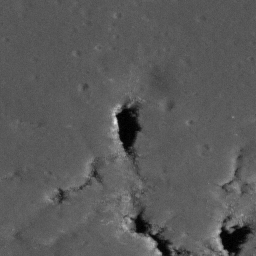
Pit: Messier A 4a
Host crater: Messier A
Host type: impact_melt
Lunar coordinates: latitude -2.044, longitude 46.882